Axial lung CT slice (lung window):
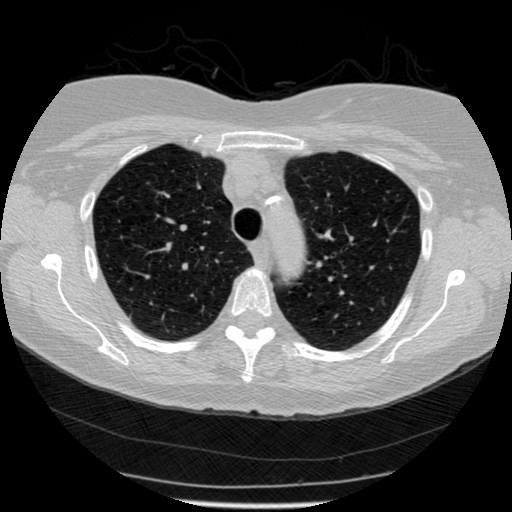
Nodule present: no